【题型】填空题　【知识点】立体几何　【难度】easy
已知正四棱台的上底面边长为$2$，下底面边长为$4$，侧棱长为$\sqrt{11}$，则该正四棱台的体积为\underline{\quad\quad}.\\[6pt]
【解答】
\textbf{【答案】}$28$\\[6pt]
\noindent
\textbf{【分析】}根据题意先求出棱台的高，然后利用棱台体积公式求解.\\[6pt]
\noindent
\textbf{【详解】}如图所示，$ABCD-A_1B_1C_1D_1$为正四棱台，连接$AC,A_1C_1$，\\[6pt]

由$AB=2,A_1B_1=4$，得$AC=2\sqrt{2},A_1C_1=4\sqrt{2}$，\\
过$A$作$AG\perp A_1C_1$，$G$为垂足；过$C$作$CH\perp A_1C_1$，$H$为垂足，\\
则$AC=GH=2\sqrt{2}$，$A_1G=C_1H=\sqrt{2}$，\\
又$AA_1=\sqrt{11}$，在$\text{Rt}\triangle AA_1G$中，得$AG=\sqrt{(AA_1)^2-(A_1G)^2}=\sqrt{(\sqrt{11})^2-(\sqrt{2})^2}=3$，\\
所以正四棱台的高$h=3$，正四棱台上下底面积分别为$4$和$16$，\\
体积$V=\dfrac{1}{3}\times3\times(16+\sqrt{16\times4}+4)=28$.\\[6pt]
\noindent
故答案为：$28$.
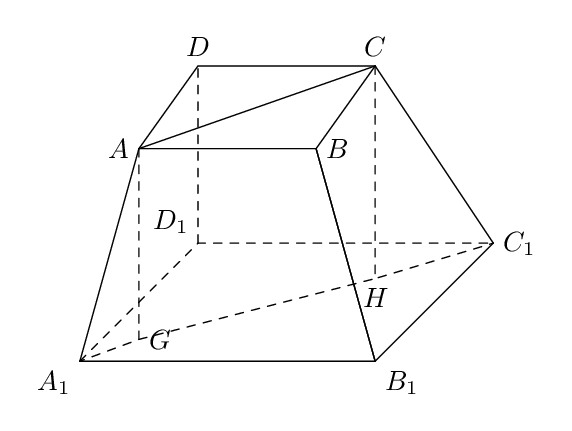